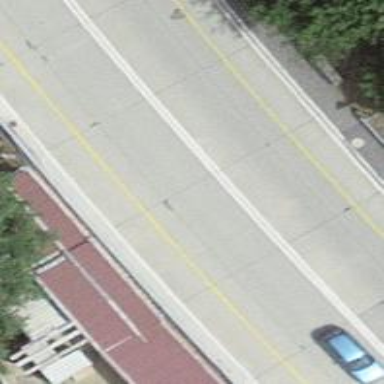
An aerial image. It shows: Primary road with asphalt surface.